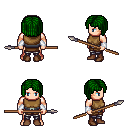
a pixel art fantasy rpg character, male body template, human, light skin, leather chest armor, metal pants, green pageboy hairstyle, white cloth bracers, brown shoes, spear, four views (front, back, left, right), 2x2 character sprite sheet, small pixel art, hard edges, no anti-aliasing